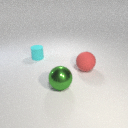
large green metal sphere in front of small cyan rubber cylinder